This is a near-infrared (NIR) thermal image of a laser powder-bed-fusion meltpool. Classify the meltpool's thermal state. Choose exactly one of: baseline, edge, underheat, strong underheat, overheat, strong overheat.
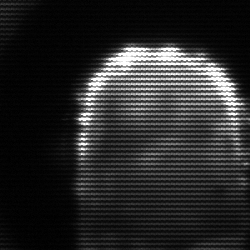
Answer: baseline